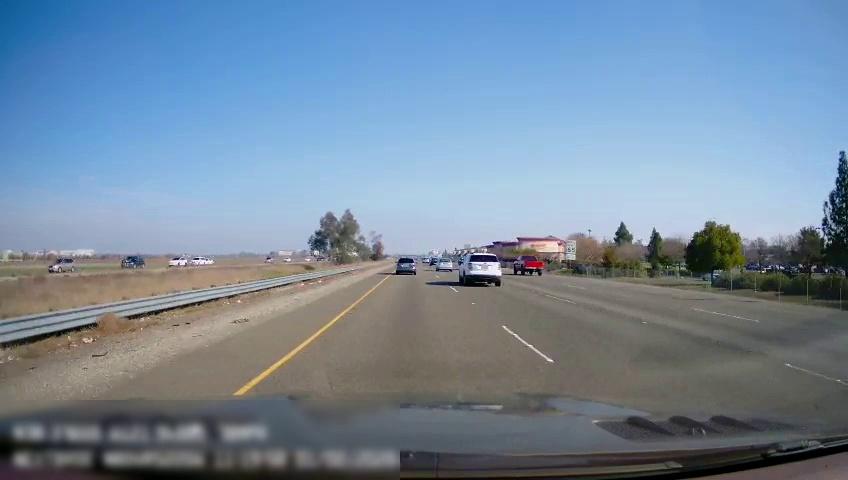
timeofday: Day
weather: Sunny
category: Drivable Space
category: Vehicles | Car
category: Vehicles | Truck
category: Vehicles | Car
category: Vehicles | Car
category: Vehicles | SUV
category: Vehicles | Car
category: Vehicles | SUV
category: Vehicles | Car
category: Vehicles | Car
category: Vehicles | Car
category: Lanes | Current Lane
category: Lanes | Current Lane
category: Lanes | Alternate Lane
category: Lanes | Alternate Lane
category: Traffic | Signs